高一 · 立体几何学
一个圆雉的母线长为 $20 \mathrm{~cm}$, 母线与轴的夹角为 $30^{\circ}$, 则圆雉的高为 ( )
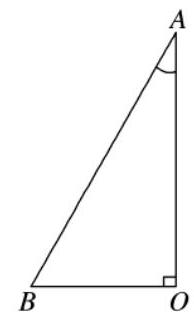
A. $10 \sqrt{3} \mathrm{~cm}$
B. $20 \sqrt{3} \mathrm{~cm}$
C. $20 \mathrm{~cm}$
D. $10 \mathrm{~cm}$

答案: A
解析: 如图所示, 在 Rt $\triangle A B O$ 中, $A B=20 \mathrm{~cm}, \angle A=30^{\circ}$,所以 $A O=A B \cdot \cos 30^{\circ}$

$=20 \times \frac{\sqrt{3}}{2}=10 \sqrt{3}(\mathrm{~cm})$.